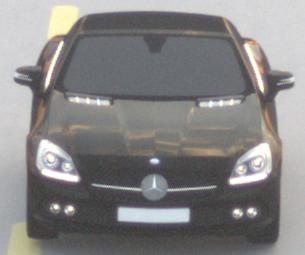
Make: Mercedes-Benz
Model: SLK 200
Detailed model: SLK-Class (172)
Model produced from: 2011/03
Model produced until: 2015/04
Doors: 2
Color: black
Road condition: dry road
Daytime: sunrise or sunset
Contrast: low contrast